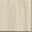
Piece: xx